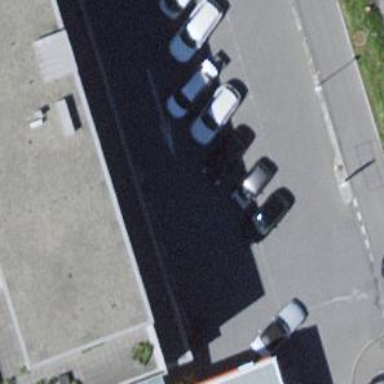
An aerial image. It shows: Charging station.